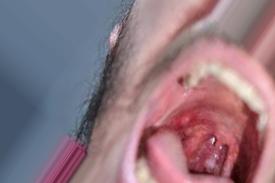
Condition: Mouth Ulcer